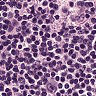
Metastatic tissue present: no